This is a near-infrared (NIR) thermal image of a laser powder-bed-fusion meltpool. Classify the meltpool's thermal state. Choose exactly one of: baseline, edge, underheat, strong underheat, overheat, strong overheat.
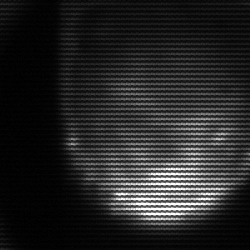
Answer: edge